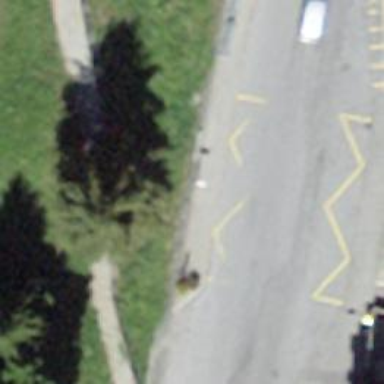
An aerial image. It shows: Bus stop with platform for public transport.